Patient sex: F
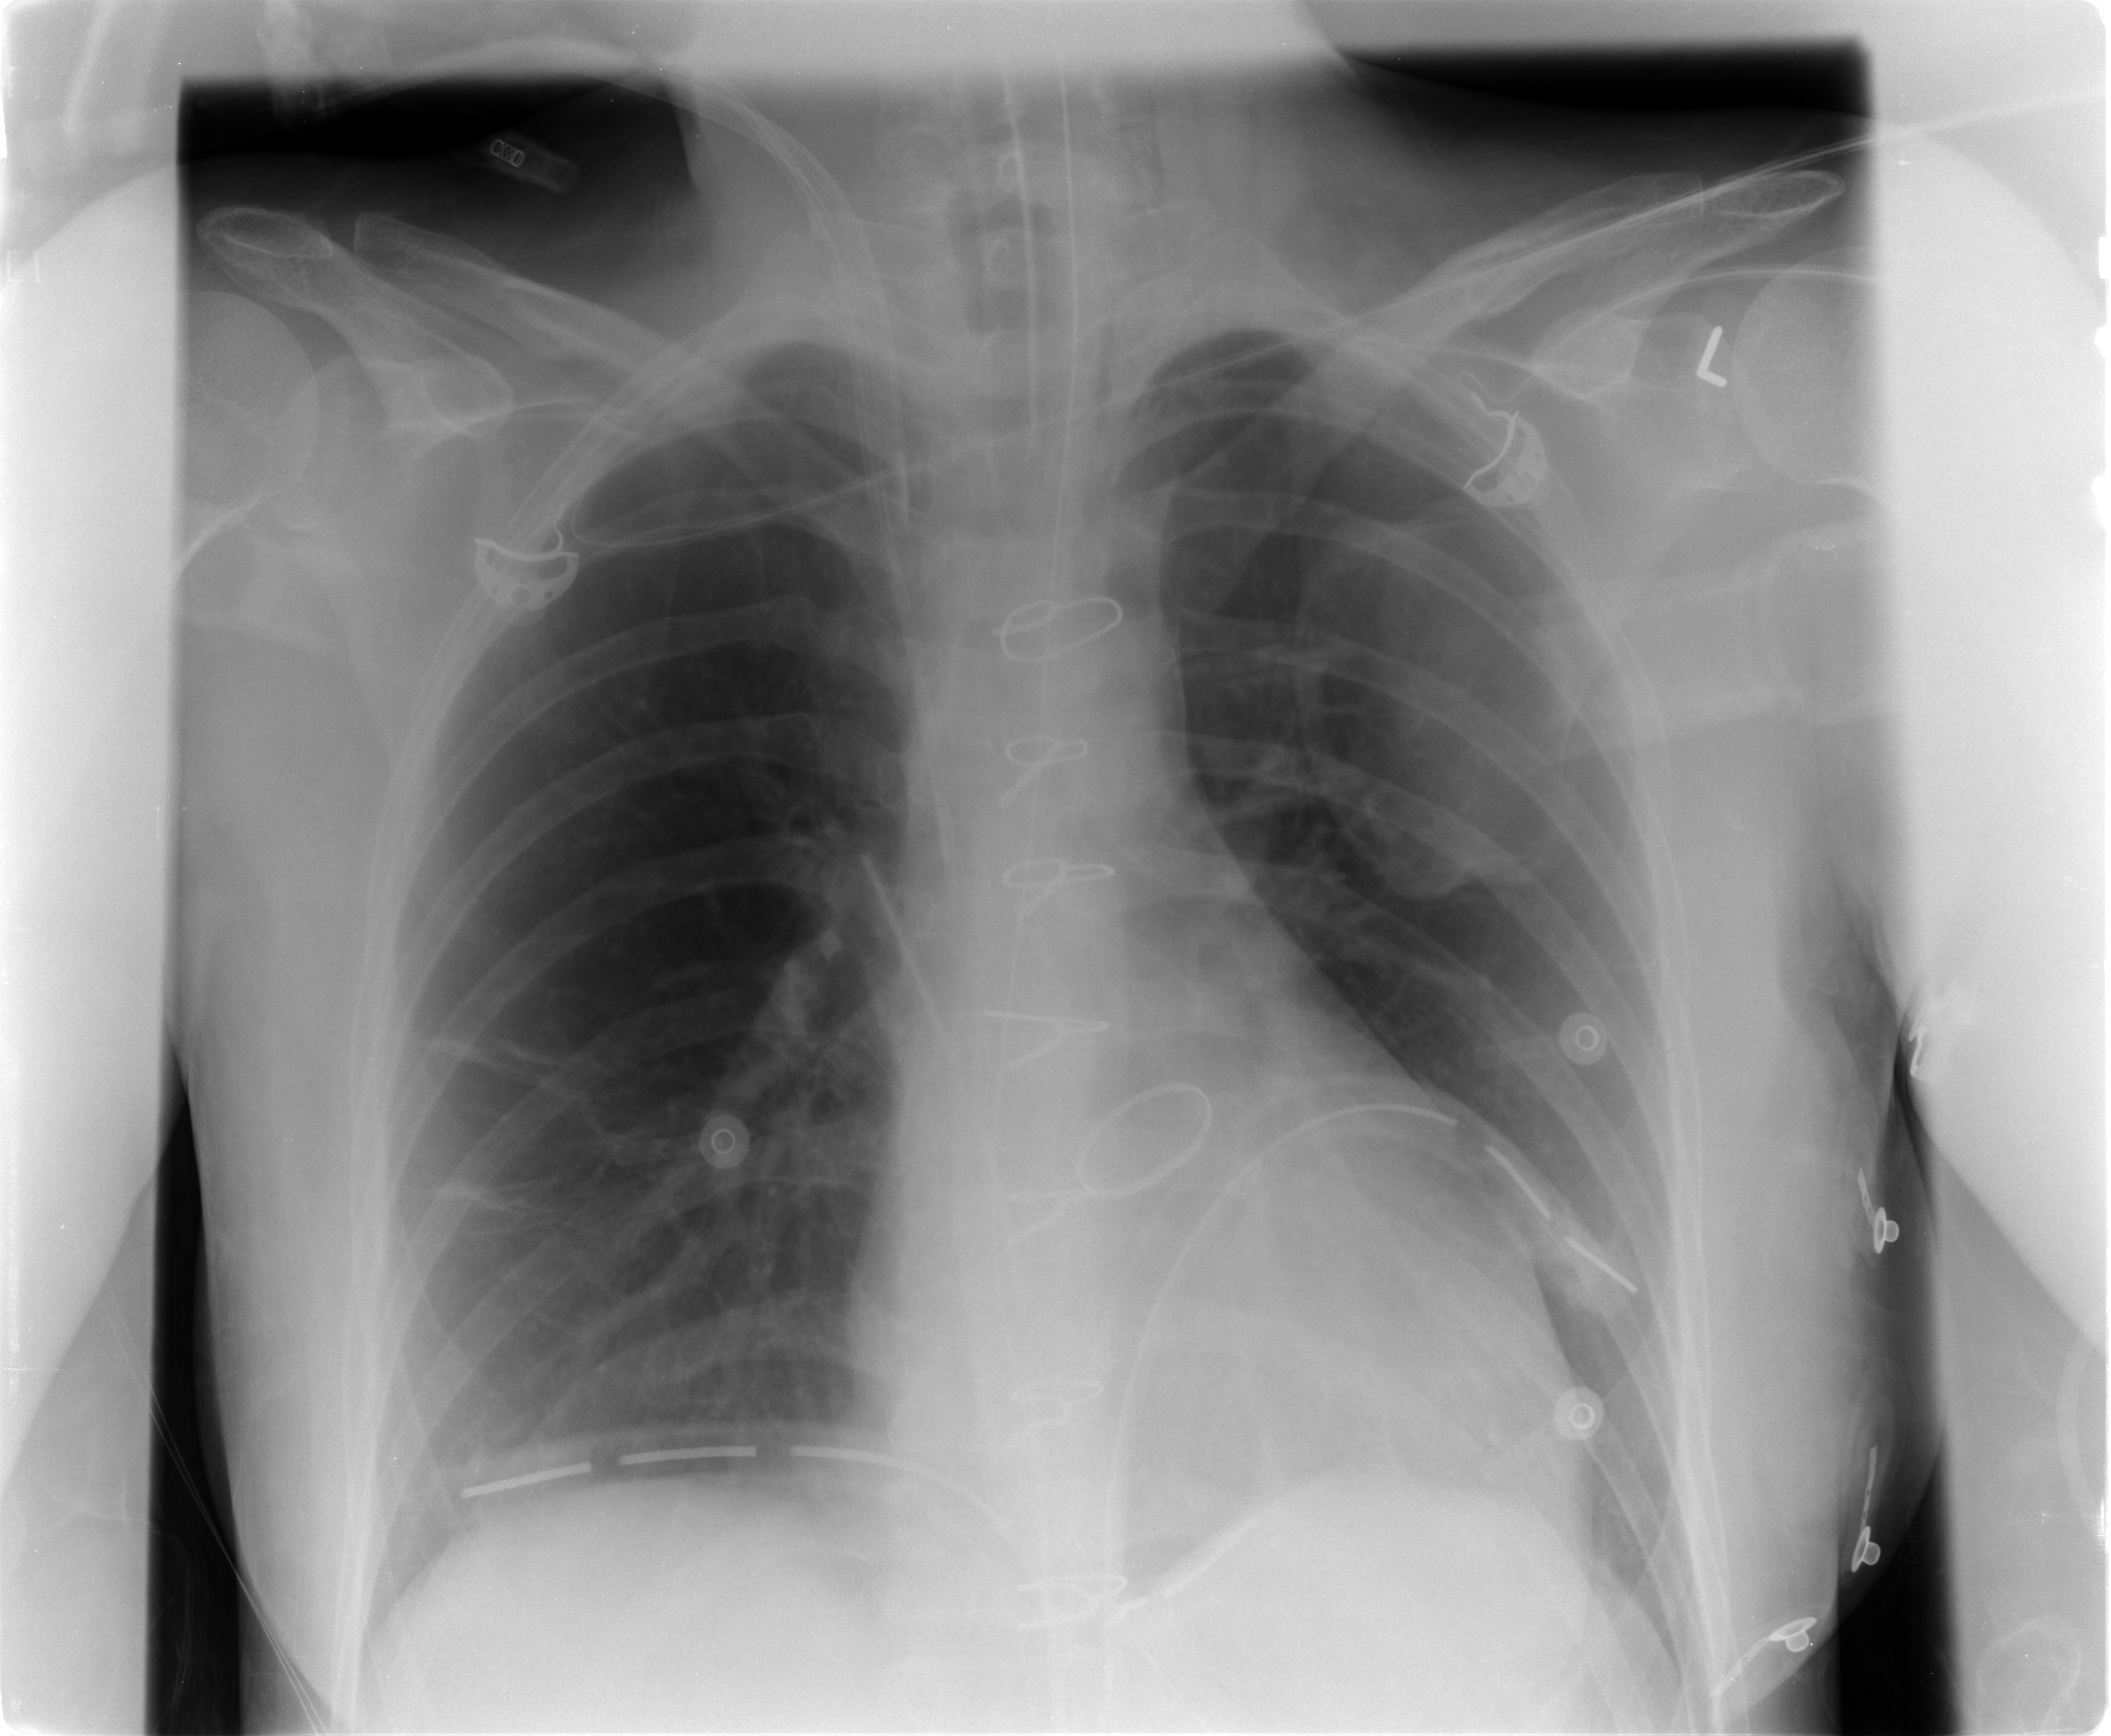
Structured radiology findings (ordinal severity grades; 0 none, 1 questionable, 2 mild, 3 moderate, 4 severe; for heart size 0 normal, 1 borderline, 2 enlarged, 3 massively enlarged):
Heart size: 0
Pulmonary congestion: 0
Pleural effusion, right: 0
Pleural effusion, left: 0
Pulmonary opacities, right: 0
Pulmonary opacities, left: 0
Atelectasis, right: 1
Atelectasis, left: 1